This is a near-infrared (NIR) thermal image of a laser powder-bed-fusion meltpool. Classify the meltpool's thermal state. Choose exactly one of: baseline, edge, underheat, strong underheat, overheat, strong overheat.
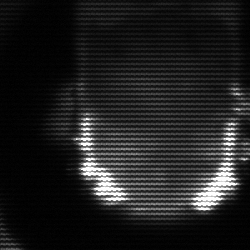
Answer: baseline